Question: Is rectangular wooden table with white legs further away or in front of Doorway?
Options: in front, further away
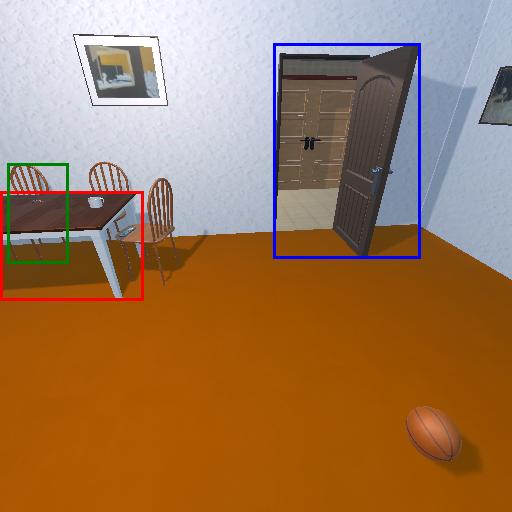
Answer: in front